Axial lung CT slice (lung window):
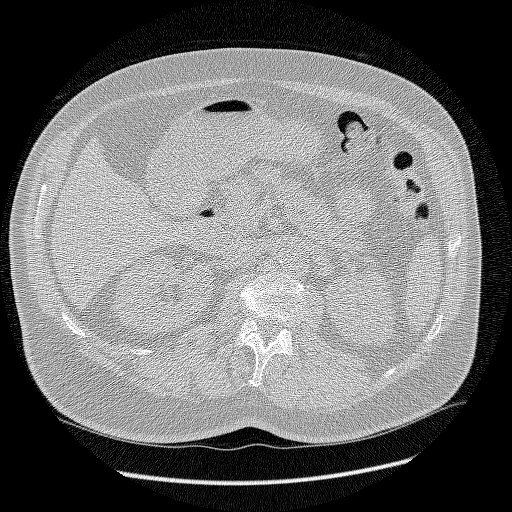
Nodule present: no